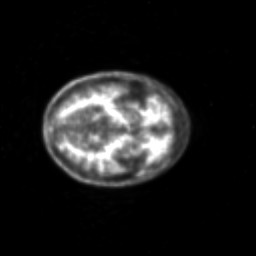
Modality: PET
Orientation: axial
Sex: female
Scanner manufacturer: siemens